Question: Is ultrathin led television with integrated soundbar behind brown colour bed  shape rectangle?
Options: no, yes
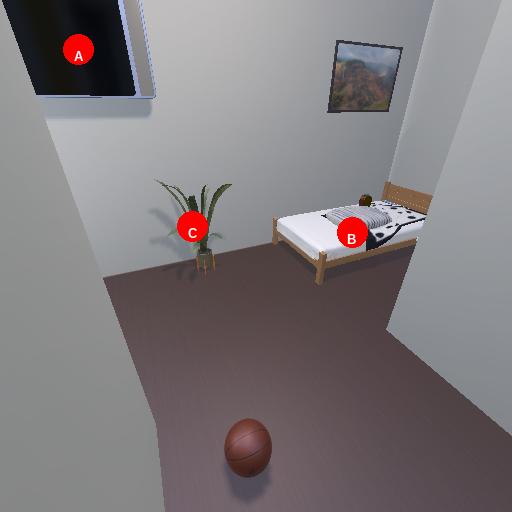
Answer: no